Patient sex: M
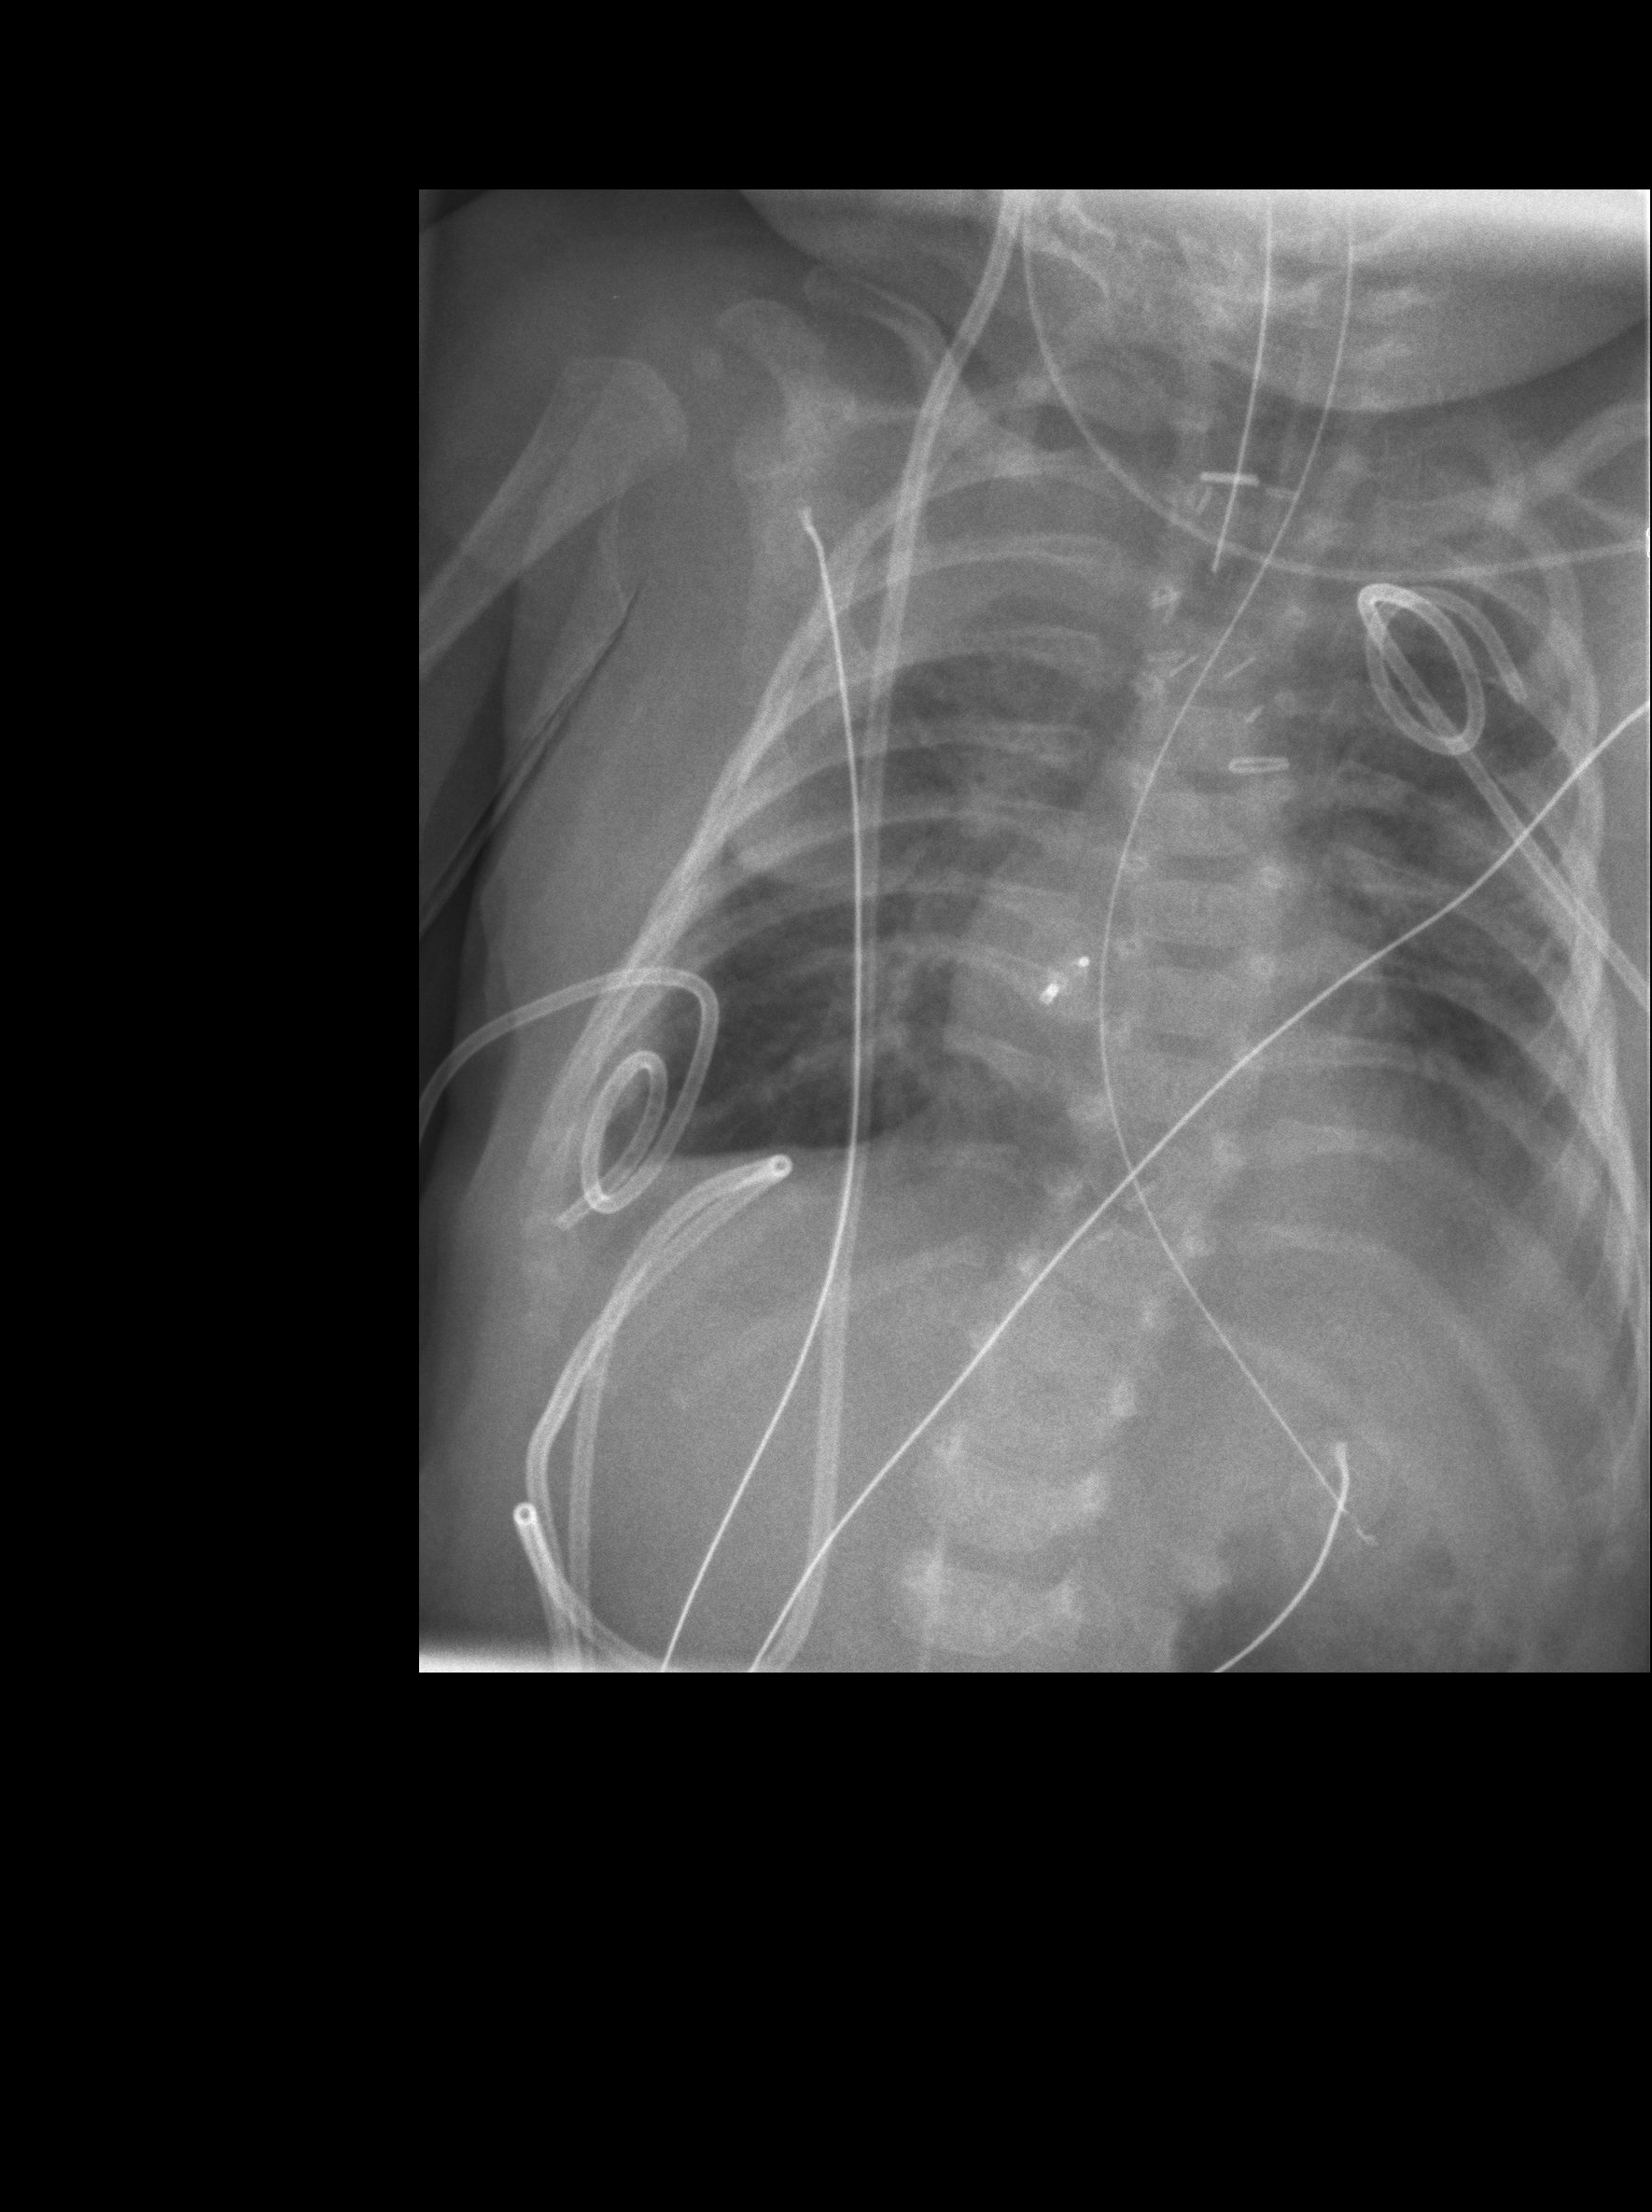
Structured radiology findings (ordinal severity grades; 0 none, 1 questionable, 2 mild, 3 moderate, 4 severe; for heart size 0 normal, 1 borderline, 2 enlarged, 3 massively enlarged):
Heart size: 1
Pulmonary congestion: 2
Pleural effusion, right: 0
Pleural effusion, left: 2
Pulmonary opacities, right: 2
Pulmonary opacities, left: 0
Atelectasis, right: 2
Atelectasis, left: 0